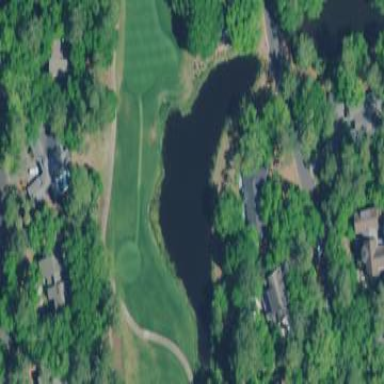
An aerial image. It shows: Water hazard on golf course.